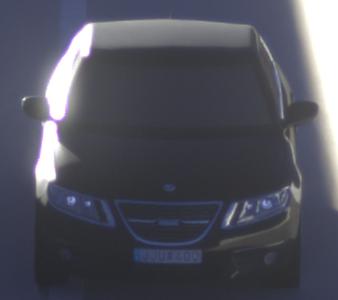
Make: Saab
Model: 5-Sep
Detailed model: 9-5 1.6T
Model produced from: 2010/06
Model produced until: 2011/12
Doors: 4
Color: black
Road condition: dry road
Daytime: sunrise or sunset
Contrast: low contrast